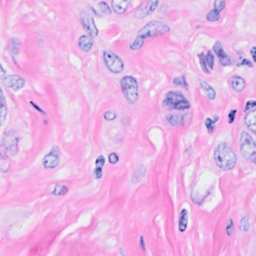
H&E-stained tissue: Breast